Field crop: tomato
Growth stage: 1
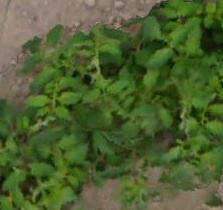
Species: tomato